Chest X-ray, AP view. Patient: 65 years old, sex M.
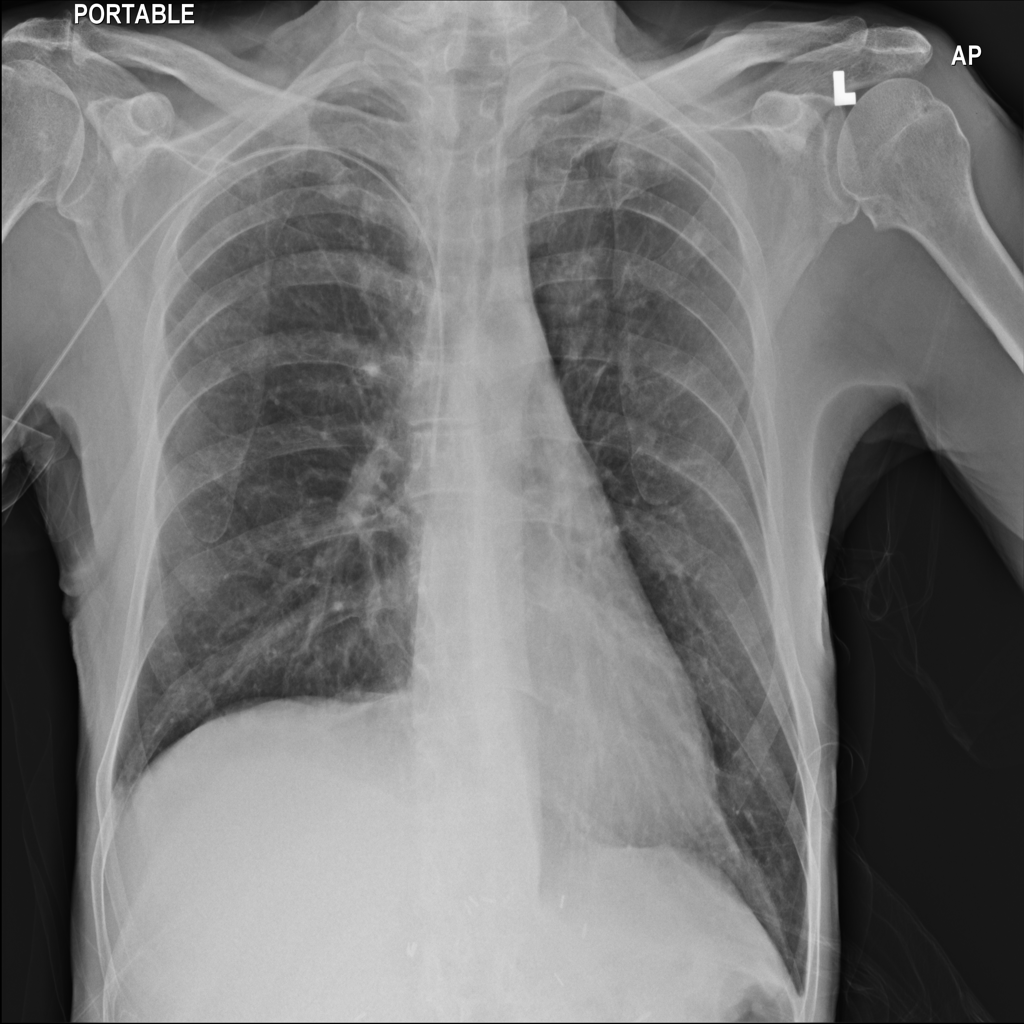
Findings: No Finding